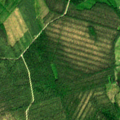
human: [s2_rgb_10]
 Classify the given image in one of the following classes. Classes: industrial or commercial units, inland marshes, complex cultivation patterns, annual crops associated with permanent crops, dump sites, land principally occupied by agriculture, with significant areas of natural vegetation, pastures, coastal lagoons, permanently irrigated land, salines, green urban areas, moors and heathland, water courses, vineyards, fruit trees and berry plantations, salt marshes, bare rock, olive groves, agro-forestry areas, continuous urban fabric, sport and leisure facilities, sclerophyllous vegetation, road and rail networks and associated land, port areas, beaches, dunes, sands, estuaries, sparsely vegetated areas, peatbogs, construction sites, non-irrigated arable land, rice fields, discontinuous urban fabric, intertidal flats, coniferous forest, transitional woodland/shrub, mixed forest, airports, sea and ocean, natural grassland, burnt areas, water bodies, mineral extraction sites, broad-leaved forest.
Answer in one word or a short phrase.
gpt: coniferous forest, transitional woodland/shrub, inland marshes